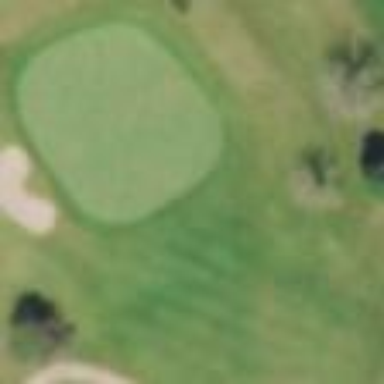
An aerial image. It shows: Grassy area designated as golf fairway.